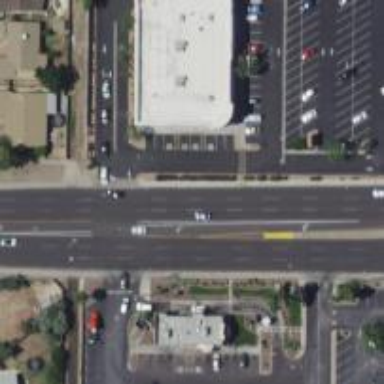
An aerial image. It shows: Secondary road with asphalt surface.